Question: I am trying to modify this guy's code:
<URL>
which takes in video from the iphone / ipad camera and filters it with some Metal GPU compute kernels in real time.
I would like to alter the Metal code to do some simple chroma keying, where we make a certain color in the video transparent (i.e. for that color alpha = 0).
The problem is that the resulting video output from the metal compute kernel never reaches full transparency, even if you force alpha to zero at the end of the metal compute kernel:
'''
outTexture.write(float4(float3(rgb), 0.0), gid);
'''
The resultant video is only partially transparent.
Note that I am setting
layer.opaque = false
for the MTKView where the rendering is being done.
Does anyone know why this might be happening?
This is the result with alpha = 0 and a red background for the UIView:

So Columbo's answer worked for me and here is the code for my chromakey filter:
'''
kernel void ChromaKey(texture2d<float, access::read> yTexture [[texture(0)]],
texture2d<float, access::read> cbcrTexture [[texture(1)]],
texture2d<float, access::write> outTexture [[texture(2)]],
uint2 gid [[thread_position_in_grid]])
{
float2 green = float2(54.0/255.0, 34.0/255.0);
float threshold = 0.05;
float3 colorOffset = float3(-(16.0/255.0), -0.5, -0.5);
float3x3 colorMatrix = float3x3(
float3(1.164, 1.164, 1.164),
float3(0.000, -0.392, 2.017),
float3(1.596, -0.813, 0.000)
);
uint2 cbcrCoordinates = uint2(gid.x / 2, gid.y / 2);
float y = yTexture.read(gid).r;
float2 cbcr = cbcrTexture.read(cbcrCoordinates).rg;
float alpha = smoothstep(threshold, threshold + 0.5, distance(cbcr, green));
float3 ycbcr = float3(y, cbcr);
float4 rgba = alpha * float4(colorMatrix * (ycbcr + colorOffset), 1.0);
outTexture.write(rgba, gid);
}
'''
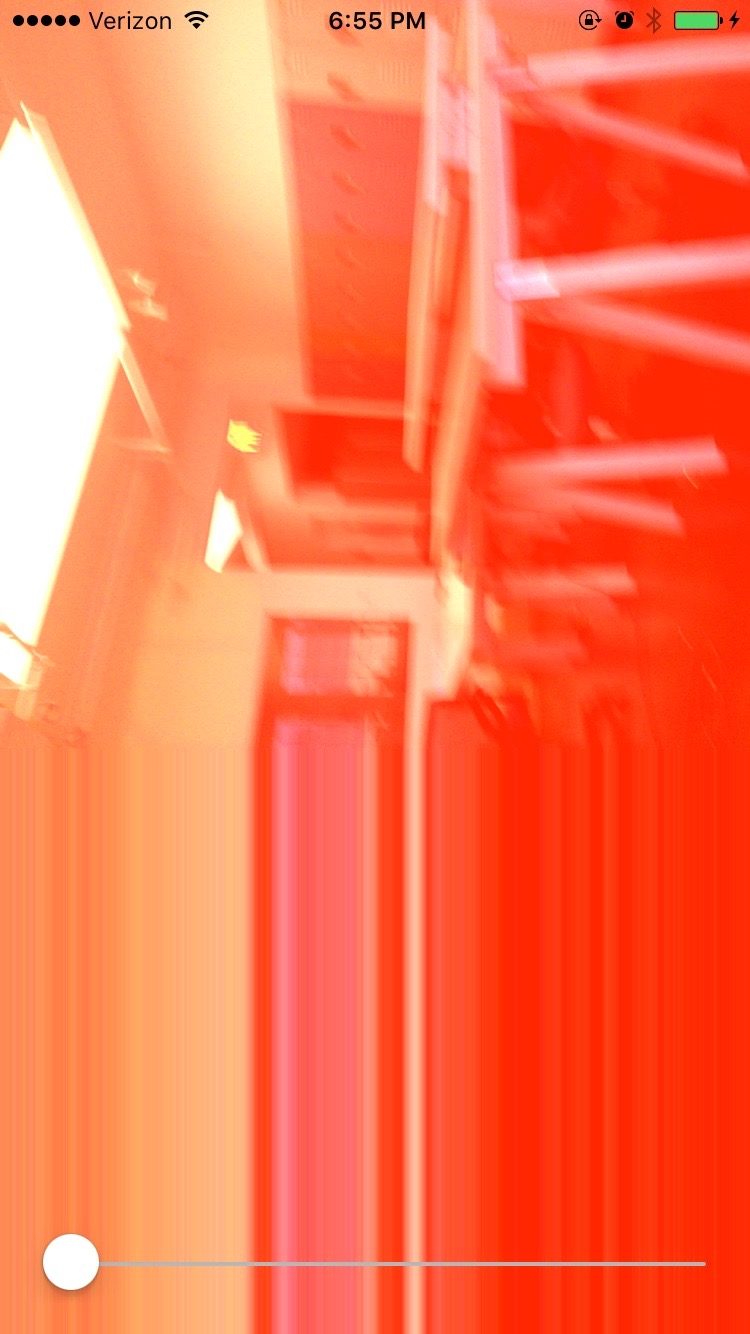
Answer: My guess would be that your layer is using premultiplied alpha (<URL>. If that's the case, then you have two easy solutions:
1. Change the layer from premultiplied alpha compositing to use non-premultiplied alpha compositing.
2. Change the compute kernels to perform the alpha premultiplication.
To do #2 you would change something like this:
'''
float alpha = <something_or_other>;
float3 rgb = colorMatrix * (ycbcr + colorOffset);
outTexture.write(float4(float3(rgb), alpha), gid);
'''
To something like this:
'''
float alpha = <something_or_other>;
float3 rgb = (colorMatrix * (ycbcr + colorOffset)) * alpha;
outTexture.write(float4(float3(rgb), alpha), gid);
'''